Aerial crown-view tile of a tropical tree (Barro Colorado Island, Panama), acquired 20240611:
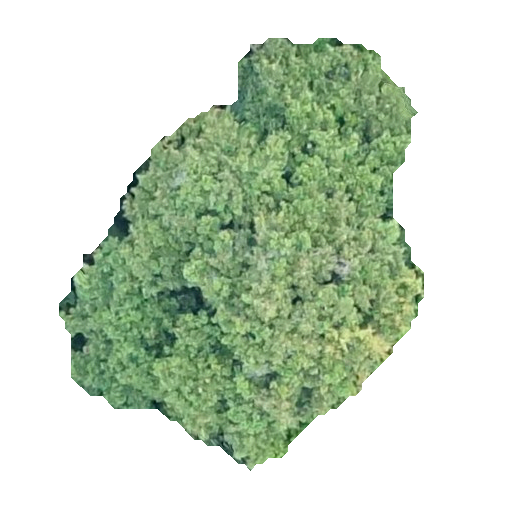
Species: Prioria copaifera
GBIF accepted scientific name: Prioria copaifera
Crown area: 160.635 m²